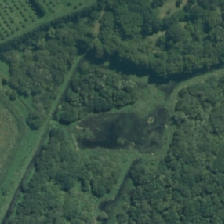
Land cover: lake_pond